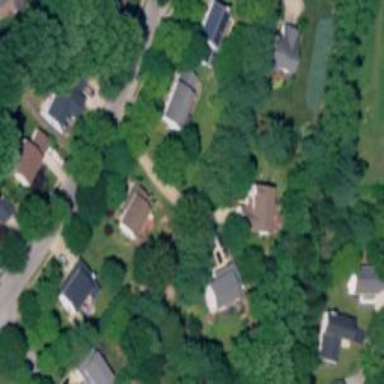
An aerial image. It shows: Driveway.